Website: home-depot
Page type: account-selection
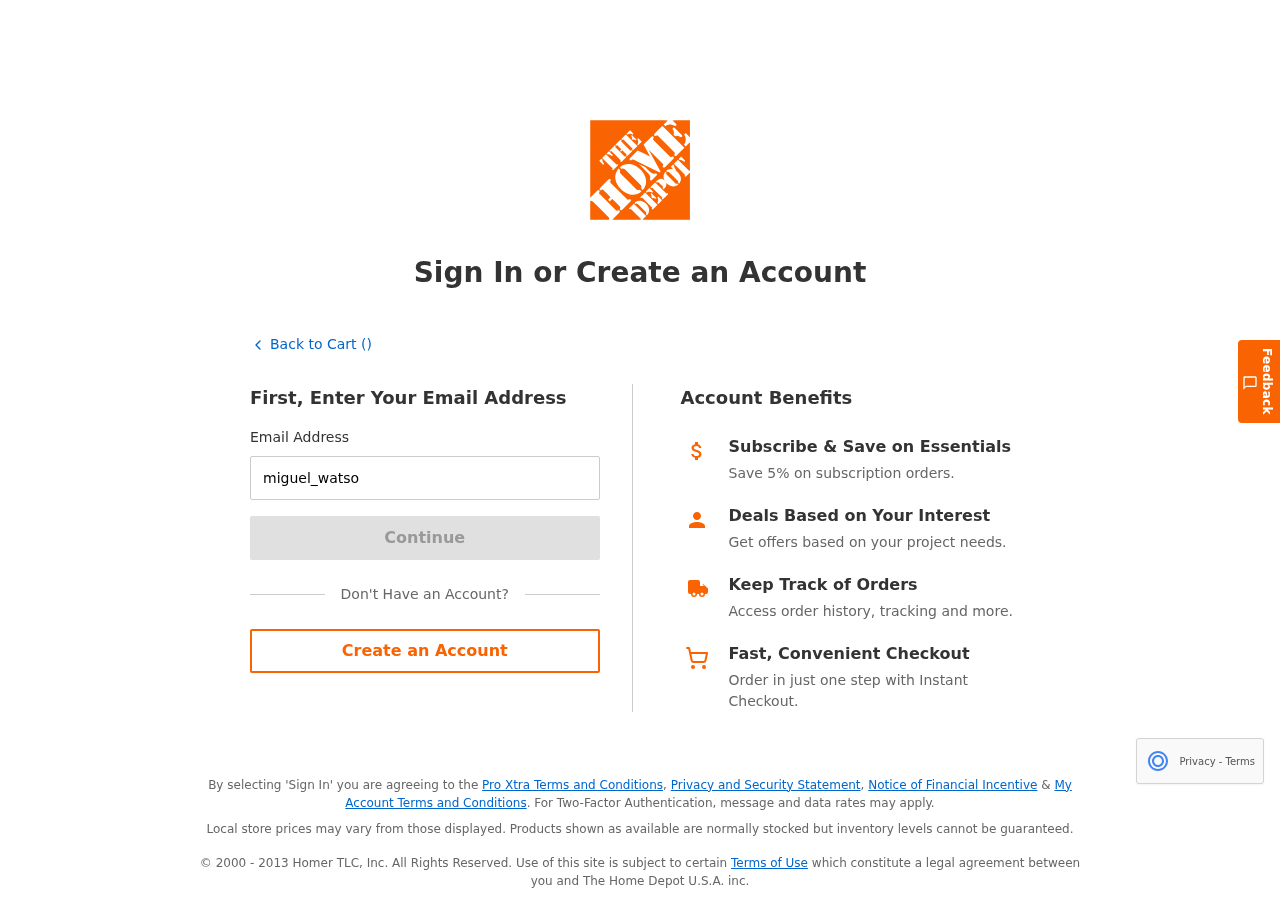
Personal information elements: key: PII_EMAIL
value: miguel_watson@yahoo.com